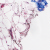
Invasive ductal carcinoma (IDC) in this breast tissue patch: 0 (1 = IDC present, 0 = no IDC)